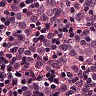
Metastatic tissue present: yes